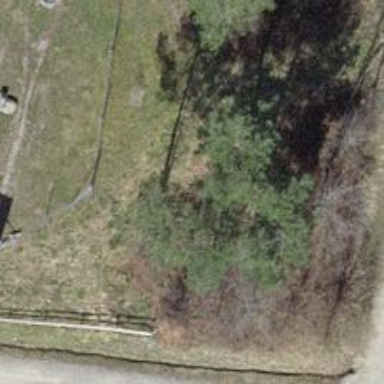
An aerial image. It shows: Fence.